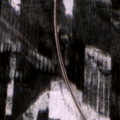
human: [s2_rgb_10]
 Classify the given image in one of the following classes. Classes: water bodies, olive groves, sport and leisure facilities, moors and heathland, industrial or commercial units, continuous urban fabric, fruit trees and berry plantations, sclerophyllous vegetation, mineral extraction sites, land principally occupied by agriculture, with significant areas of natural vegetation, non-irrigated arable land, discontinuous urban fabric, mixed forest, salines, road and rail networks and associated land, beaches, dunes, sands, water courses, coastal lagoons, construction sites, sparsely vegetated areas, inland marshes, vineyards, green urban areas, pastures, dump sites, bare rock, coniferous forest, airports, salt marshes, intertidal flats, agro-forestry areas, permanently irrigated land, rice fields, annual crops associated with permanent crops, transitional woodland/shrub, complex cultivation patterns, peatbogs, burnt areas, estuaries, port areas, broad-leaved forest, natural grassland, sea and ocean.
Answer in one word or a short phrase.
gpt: coniferous forest, mixed forest, transitional woodland/shrub